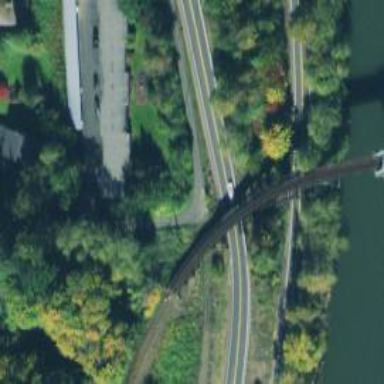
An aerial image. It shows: Disused railway bridge.